Field crop: maize
Growth stage: 2
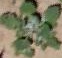
Species: chenopodium